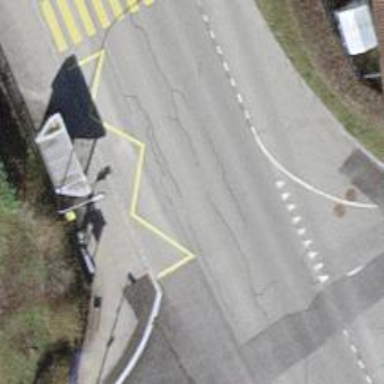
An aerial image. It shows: Bus stop with designated public transport stop position.